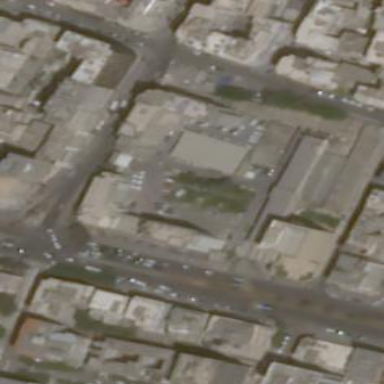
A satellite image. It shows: Police facility.